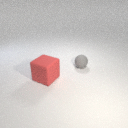
small gray rubber sphere to the right of large red rubber cube